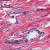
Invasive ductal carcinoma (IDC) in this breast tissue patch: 1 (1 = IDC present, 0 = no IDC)